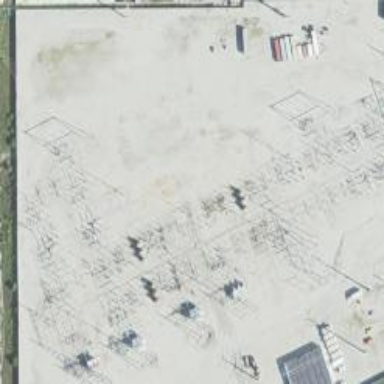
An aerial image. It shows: Switch used for power control.